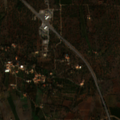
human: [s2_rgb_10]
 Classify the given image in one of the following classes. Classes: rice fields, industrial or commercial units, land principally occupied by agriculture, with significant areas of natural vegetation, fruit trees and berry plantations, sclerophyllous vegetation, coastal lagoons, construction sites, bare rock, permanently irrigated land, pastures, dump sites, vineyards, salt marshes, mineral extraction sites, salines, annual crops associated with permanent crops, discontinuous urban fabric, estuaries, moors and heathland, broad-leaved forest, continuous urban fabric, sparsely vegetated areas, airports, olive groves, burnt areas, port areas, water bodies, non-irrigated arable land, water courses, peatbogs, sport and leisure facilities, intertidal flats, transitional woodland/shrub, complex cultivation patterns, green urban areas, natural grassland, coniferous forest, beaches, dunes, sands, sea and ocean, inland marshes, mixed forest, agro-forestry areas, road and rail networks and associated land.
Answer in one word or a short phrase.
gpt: fruit trees and berry plantations, complex cultivation patterns